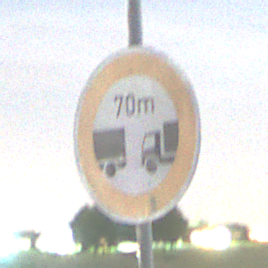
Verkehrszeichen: VerbotUnterschreitenMindestabstand
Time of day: Night
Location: Outdoor (Nature)
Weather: Overcast
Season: NotSpecified
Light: Artificial